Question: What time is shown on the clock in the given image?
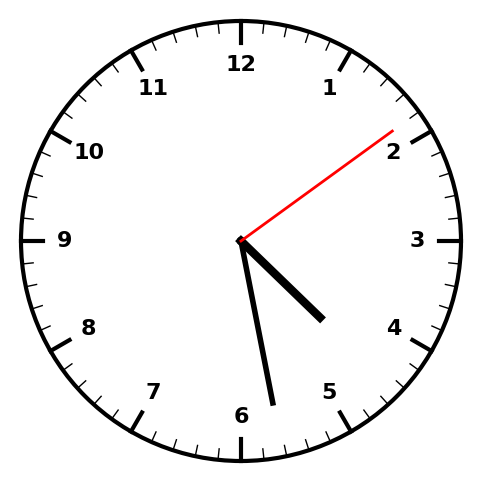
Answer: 04:28:09